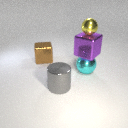
large brown metal cube to the left of large cyan metal sphere